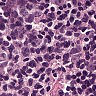
Metastatic tissue present: no